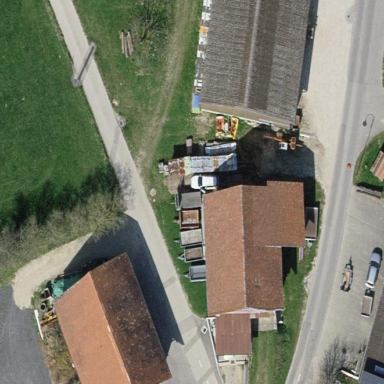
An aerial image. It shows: Farmyard area.